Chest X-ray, PA view. Patient: 28 years old, sex M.
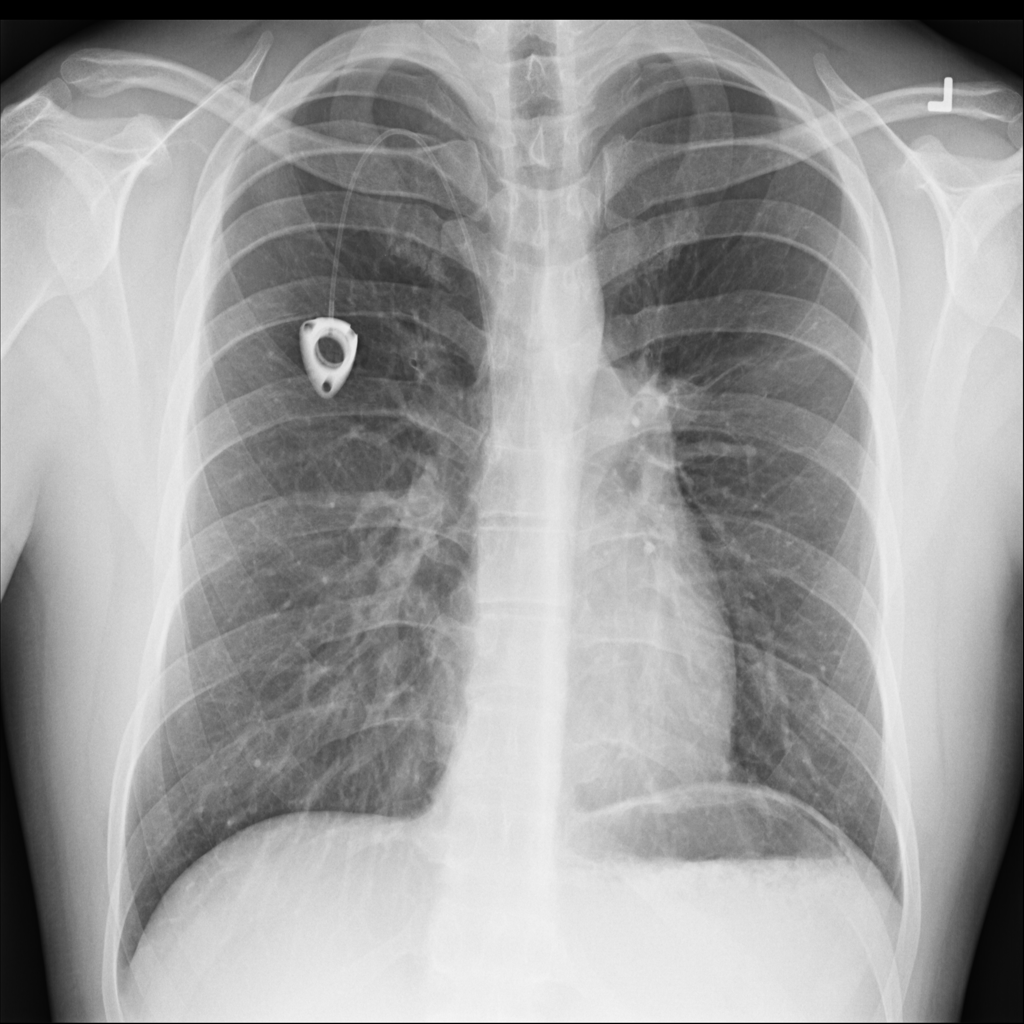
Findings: Mass